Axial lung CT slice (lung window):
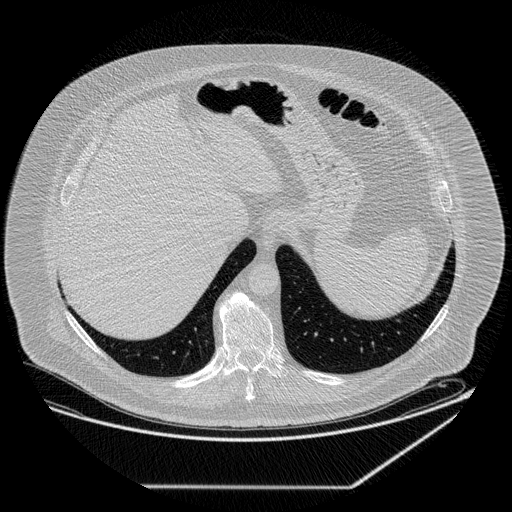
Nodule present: no